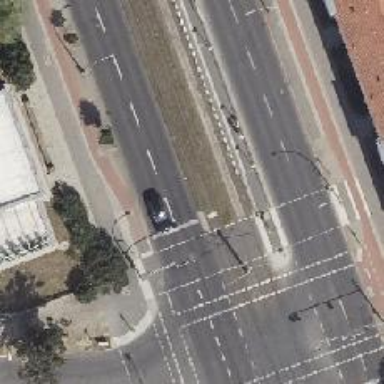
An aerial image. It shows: Tram crossing with traffic signals.